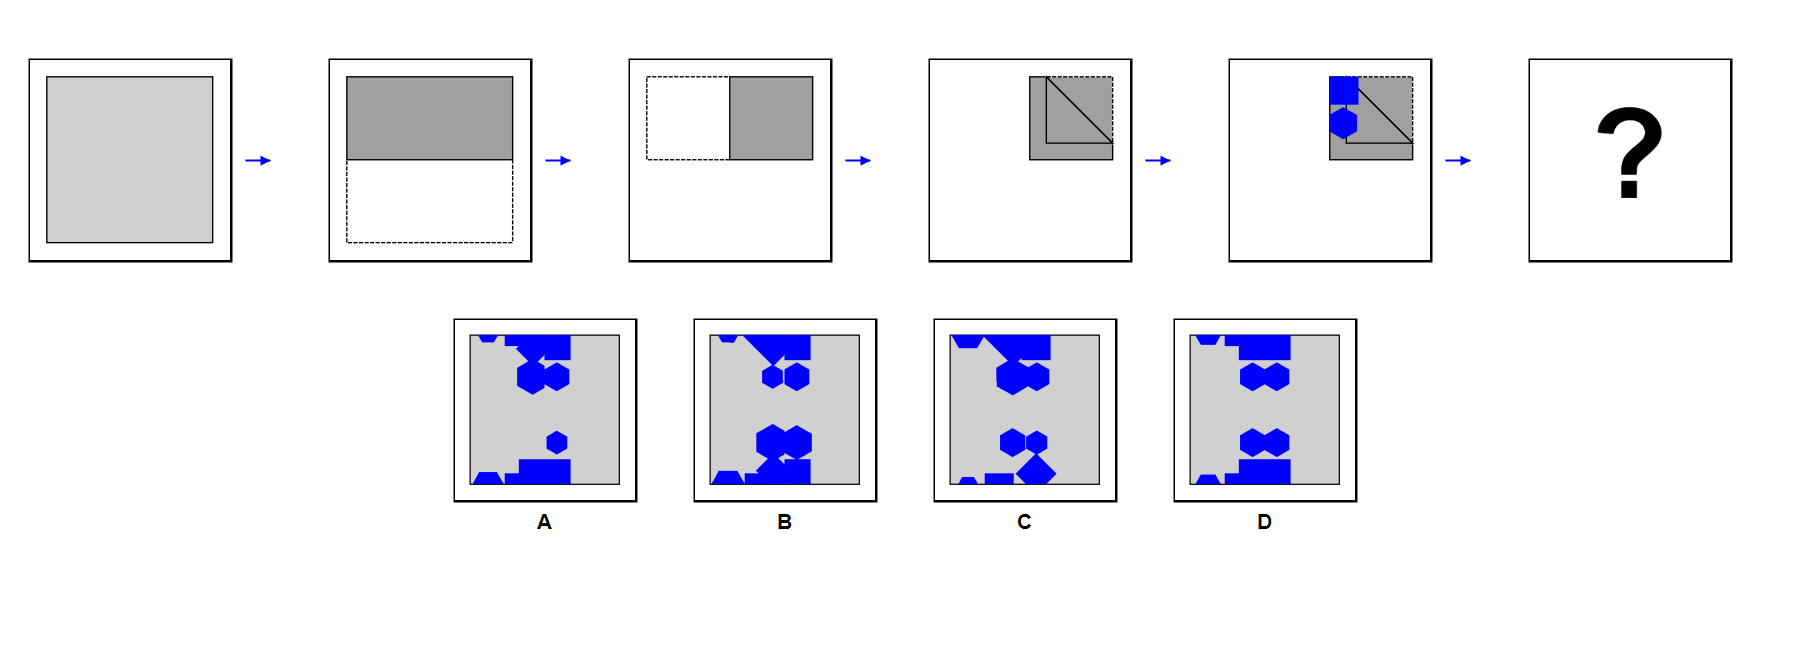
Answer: D